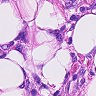
Metastatic tissue present: yes